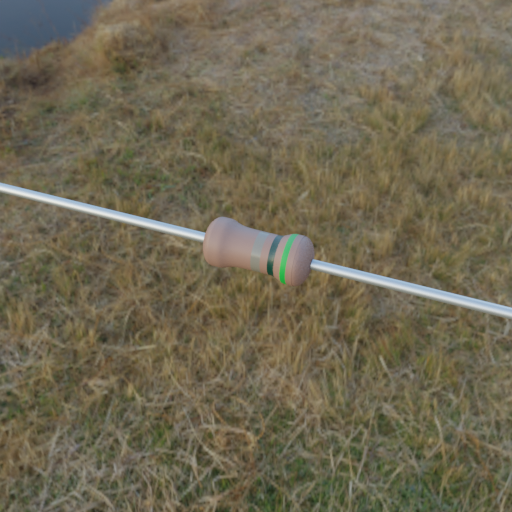
Resistor colour bands (in order): gray, black, green